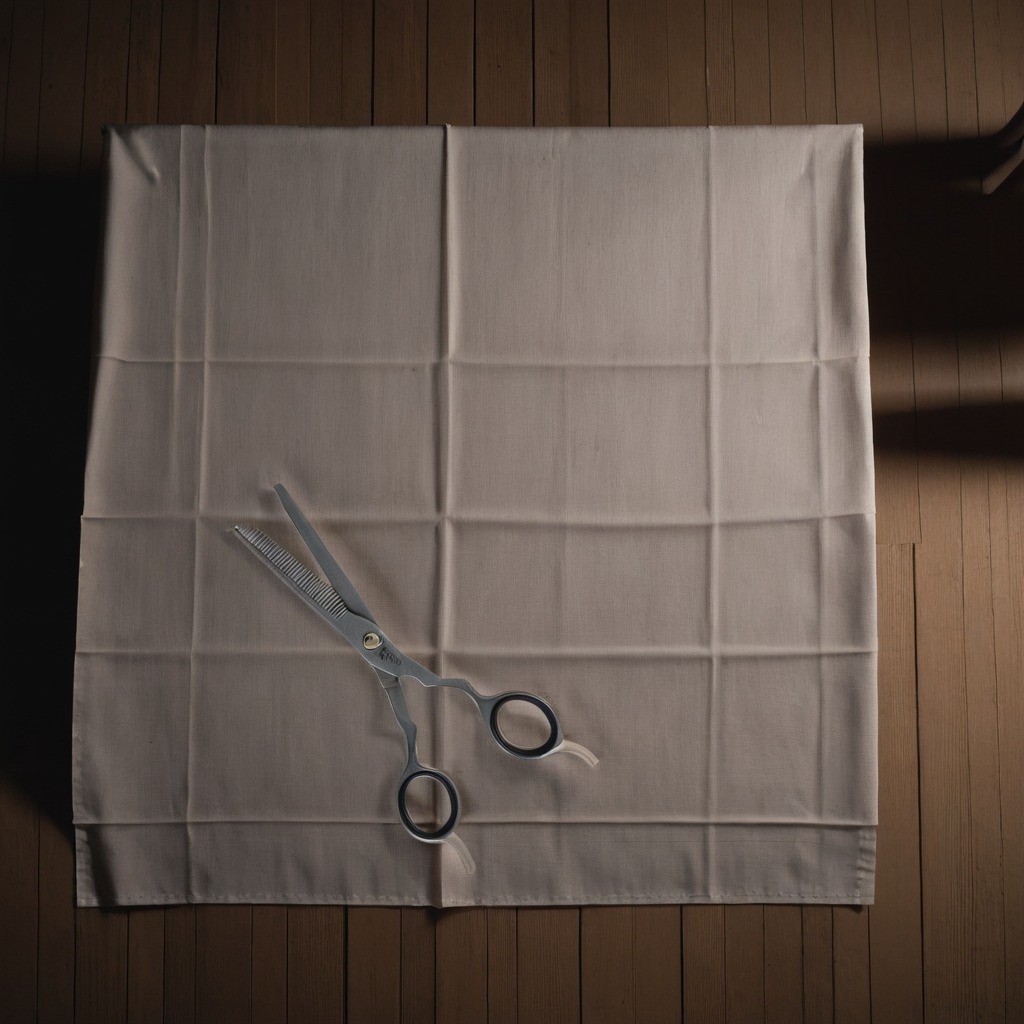
A scissor is lying on the wooden table.